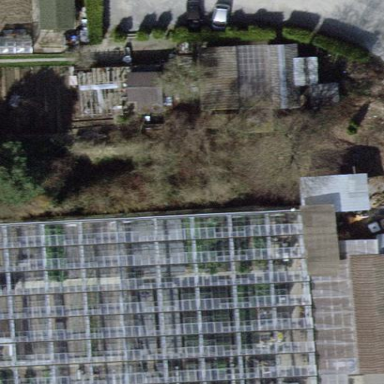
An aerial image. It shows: Greenhouse.